Question: I've got a bunch of regularly distributed points (th = n*p/6, r=1...8), each having a value in [0, 1]. I can plot them with their values in matplotlib using
'''
polar(thetas, rs, c=values)
'''
But rather then having just a meagre little dot I'd like to shade the corresponding 'cell' (ie. everything until halfway to the adjacent points) with the colour corresponding to the point's value:

(Note that here my values are just [0, .5, 1], in really they will be everything between 0 and 1. Is there any straight-forward way of realising this (or something close enough) with matplotlib? Maybe it's easier to think about it as a 2D-histogram?
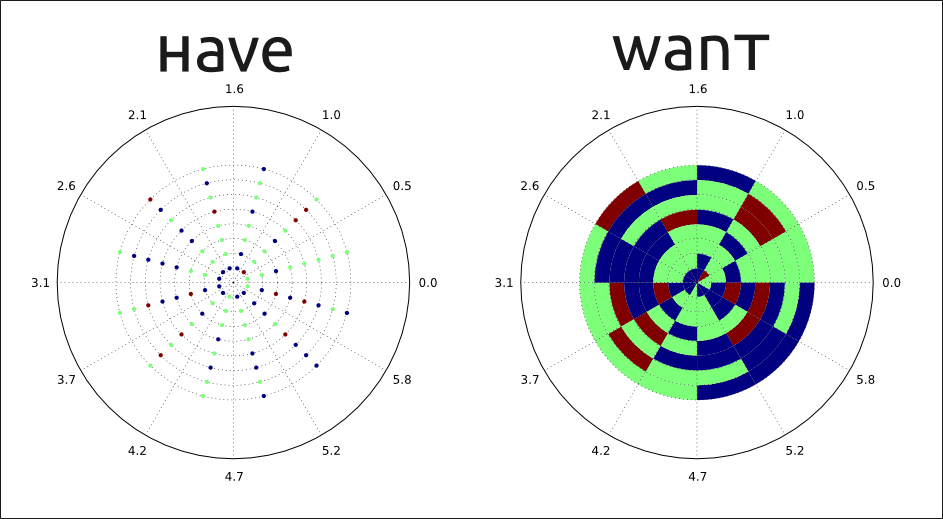
Answer: Sure! Just use 'pcolormesh' on a polar axes.
E.g.
'''
import matplotlib.pyplot as plt
import numpy as np
# Generate some data...
# Note that all of these are _2D_ arrays, so that we can use meshgrid
# You'll need to "grid" your data to use pcolormesh if it's un-ordered points
theta, r = np.mgrid[0:2*np.pi:20j, 0:1:10j]
z = np.random.random(theta.size).reshape(theta.shape)
fig, (ax1, ax2) = plt.subplots(ncols=2, subplot_kw=dict(projection='polar'))
ax1.scatter(theta.flatten(), r.flatten(), c=z.flatten())
ax1.set_title('Scattered Points')
ax2.pcolormesh(theta, r, z)
ax2.set_title('Cells')
for ax in [ax1, ax2]:
ax.set_ylim([0, 1])
ax.set_yticklabels([])
plt.show()
'''

If your data isn't already on a regular grid, then you'll need to grid it to use pcolormesh.
It looks like it's on a regular grid from your plot, though. In that case, gridding it is quite simple. If it's already ordered, it may be as simple as calling 'reshape'. Otherwise, a simple loop or exploiting 'numpy.histogram2d' with your 'z' values as weights will do what you need.